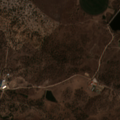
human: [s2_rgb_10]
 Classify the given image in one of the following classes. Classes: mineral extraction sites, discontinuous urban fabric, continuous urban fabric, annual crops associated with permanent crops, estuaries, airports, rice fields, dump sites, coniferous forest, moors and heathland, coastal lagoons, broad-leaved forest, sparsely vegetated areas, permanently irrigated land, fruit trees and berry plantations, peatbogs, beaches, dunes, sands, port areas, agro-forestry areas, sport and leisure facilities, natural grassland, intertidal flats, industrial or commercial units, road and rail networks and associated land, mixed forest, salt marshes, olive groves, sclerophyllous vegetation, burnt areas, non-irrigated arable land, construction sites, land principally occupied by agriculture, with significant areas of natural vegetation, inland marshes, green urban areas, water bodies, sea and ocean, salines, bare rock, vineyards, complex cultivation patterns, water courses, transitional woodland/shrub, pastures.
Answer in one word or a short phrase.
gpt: agro-forestry areas, water bodies